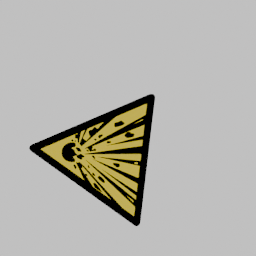
Label: decoration